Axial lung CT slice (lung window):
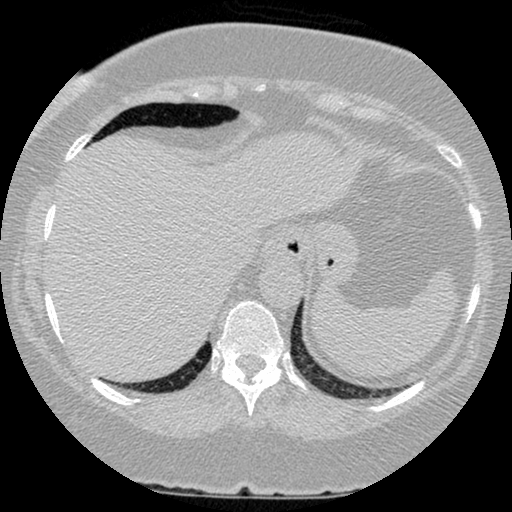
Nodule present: no